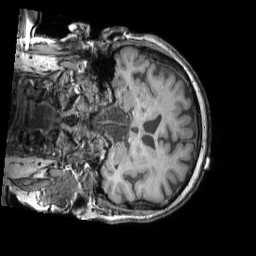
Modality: T1w
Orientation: coronal
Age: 74
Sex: female
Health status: ill
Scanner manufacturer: siemens
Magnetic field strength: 3 T
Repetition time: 1.75 s
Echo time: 0.00418 s